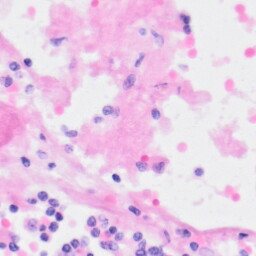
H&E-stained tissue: Kidney